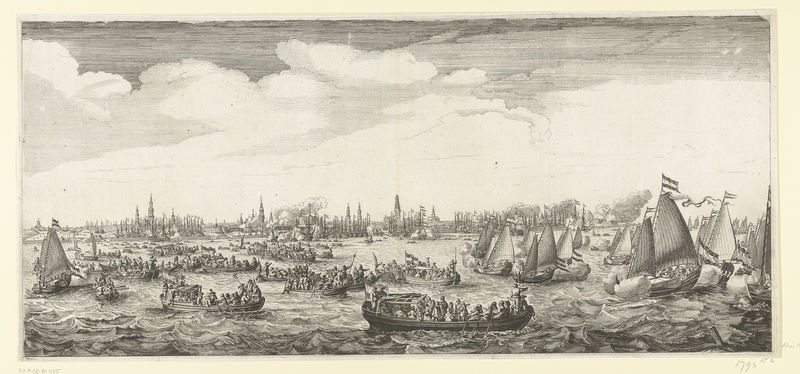
Titel: Feestelijkheden bij het bezoek van Maria de Médicis aan Amsterdam (plaat nr. 15)
Künstler: Salomon Savery
Standort: Amsterdam
Institution: Rijksmuseum
Schlagwörter: himmel, meer, wasser, wolken, landschaft, menschen, see, stadt, zeichnung, rauch, boote, schiffe, segel, segelschiffe, wellen, fahnen, fahne, flagge, hafen, ruderer, segler, türme, getümmel, flaggen, seeschlacht, besatzung, getümel